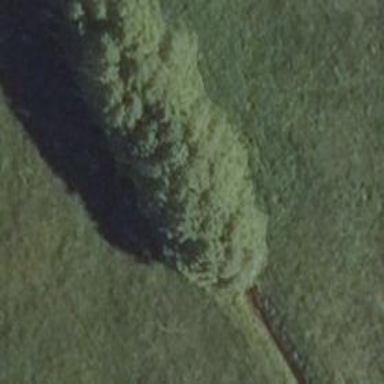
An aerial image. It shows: Row of trees in natural setting.